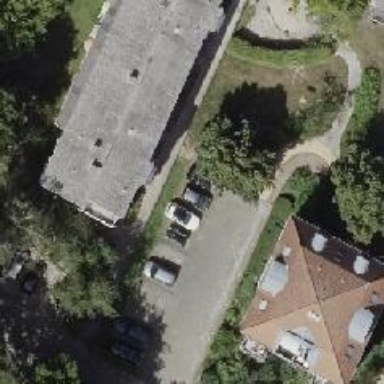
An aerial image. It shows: Image showing building with apartments.